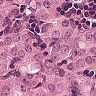
Metastatic tissue present: yes